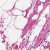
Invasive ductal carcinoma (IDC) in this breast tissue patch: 0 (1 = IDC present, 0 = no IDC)